Question: What did I do wrong?
I haven't used string library function in this code. I just used index position of the string to solve this code. But when I submit it in URI, it's showing wrong answer.
Problem:

Code:
'''
#include <stdio.h>
int main()
{
int c, i, x;
char s[10], r[10];
scanf("%d", &x);
for(i = 0, c = 0; i < x; i++){
scanf("%s%s", s, r);
c++;
if(s[4] == 'a' && r[0] == 'l' || s[4] == 'a' && r[0] == 't'){
printf("Caso #%d: Bazinga!
", c);
}
else if(s[0] == 'l' && r[4] == 'a' || s[0] == 't' && r[4] == 'a'){
printf("Caso #%d: Raj trapaceou!
", c);
}
else if(s[0] == 'p' && r[4] == 'a' || s[0] == 'p' && r[0] == 's'){
printf("Caso #%d: Bazinga!
", c);
}
else if(s[4] == 'a' && r[0] == 'p' || s[0] == 's' && r[0] == 'p'){
printf("Caso #%d: Raj trapaceou!
", c);
}
else if(s[0] == 't' && r[0] == 'p' || s[0] == 't' && r[0] == 'l'){
printf("Caso #%d: Bazinga!
", c);
}
else if(s[0] == 'p' && r[0] == 't' || s[0] == 'l' && r[0] == 't'){
printf("Caso #%d: Raj trapaceou!
", c);
}
else if(s[0] == 'l' && r[0] == 's' || s[0] == 'l' && r[0] == 'p'){
printf("Caso #%d: Bazinga!
", c);
}
else if(s[0] == 's' && r[0] == 'l' || s[0] == 'p' && r[0] == 'l'){
printf("Caso #%d: Raj trapaceou!
", c);
}
else if(s[0] == 's' && r[0] == 't' || s[0] == 's' && r[4] == 'a'){
printf("Caso #%d: Bazinga!
", c);
}
else if(s[0] == 't' && r[0] == 's' || s[4] == 'a' && r[0] == 's'){
printf("Caso #%d: Raj trapaceou!
", c);
}
else if(s[4] == 'a' && r[4] == 'a' || s[0] == 'p' && r[0] == 'p' || s[0] == 't' && r[0] == 't' || s[0] == 'l' && r[0] == 'l' || s[0] == 's' && r[0] == 's'){
printf("Caso #%d: De novo!
", c);
}
}
}
'''
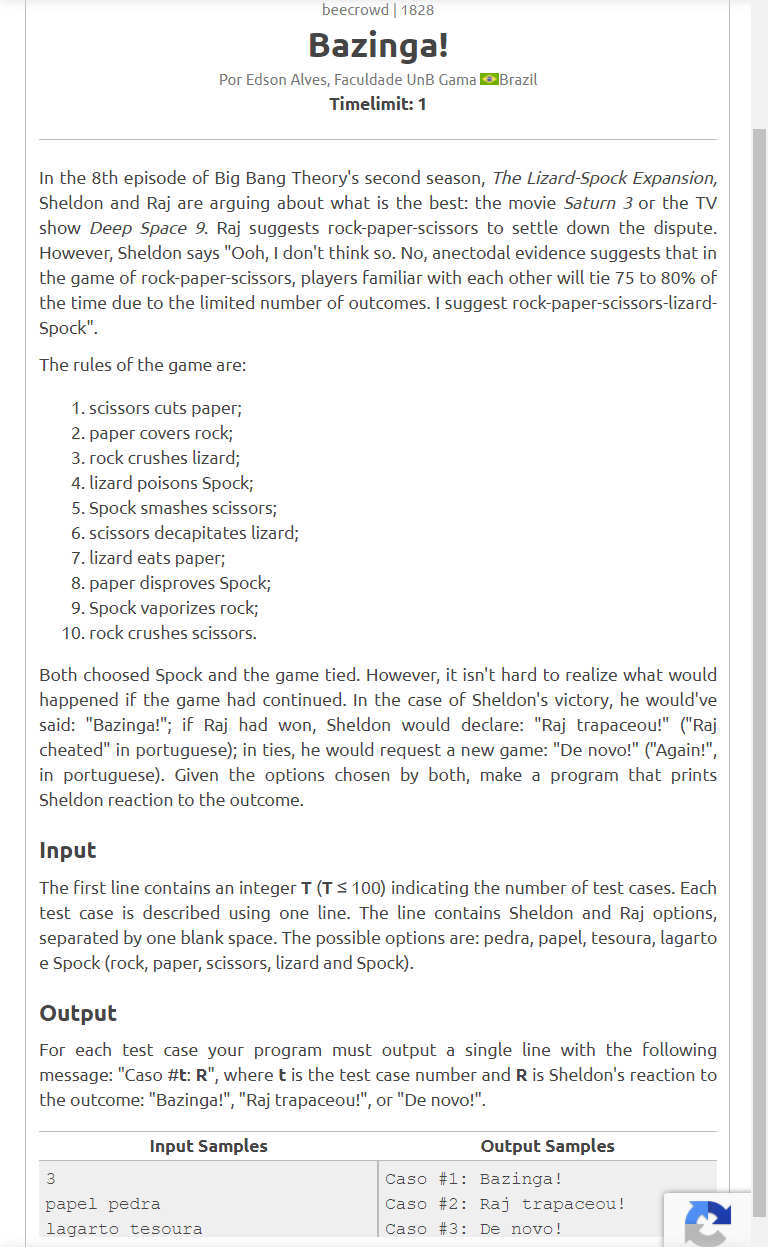
Answer: Why don't you use the index '[2]' of 's' and 'r':
'''
d: pedra
p: papel
s: tesoura
g: legarto
o: spock
'''
Then the response would be
'''
novo:
s[2] == r[2]
bazinga:
s[2] == 's' && r[2] == 'p'
s[2] == 'p' && r[2] == 'd'
s[2] == 'd' && r[2] == 'g'
s[2] == 'g' && r[2] == 'o'
s[2] == 'o' && r[2] == 's'
s[2] == 's' && r[2] == 'g'
s[2] == 'g' && r[2] == 'p'
s[2] == 'p' && r[2] == 'o'
s[2] == 'o' && r[2] == 'd'
s[2] == 'd' && r[2] == 's'
trapaceou: otherwise.
'''